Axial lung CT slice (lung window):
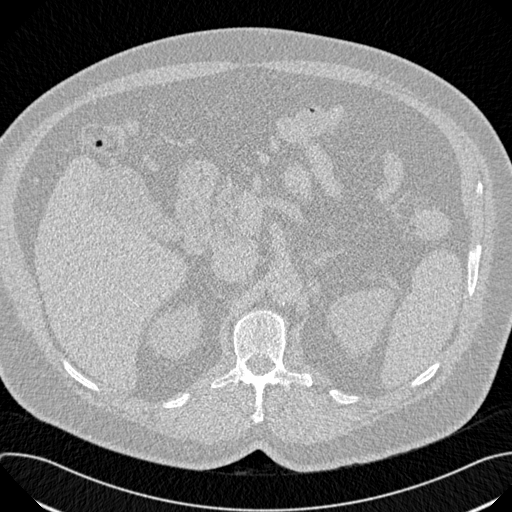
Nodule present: no